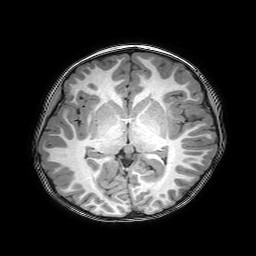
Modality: T1w
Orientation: coronal
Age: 6
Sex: female
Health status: healthy